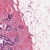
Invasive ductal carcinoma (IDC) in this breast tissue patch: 1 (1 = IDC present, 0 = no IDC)